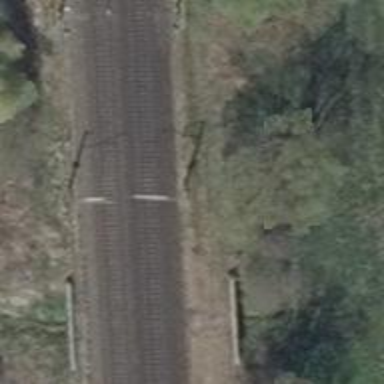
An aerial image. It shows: Railway milestone with catenary mast.